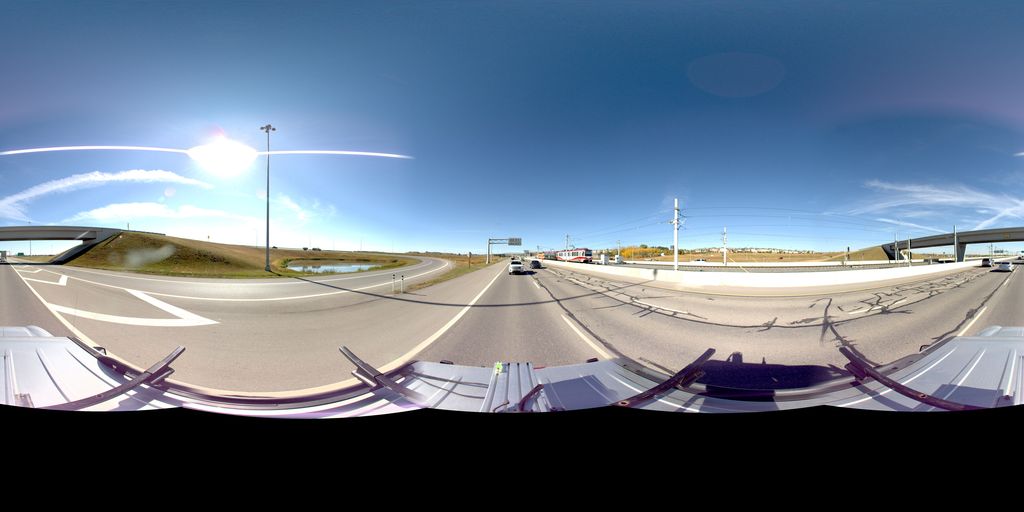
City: calgary